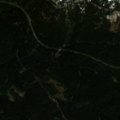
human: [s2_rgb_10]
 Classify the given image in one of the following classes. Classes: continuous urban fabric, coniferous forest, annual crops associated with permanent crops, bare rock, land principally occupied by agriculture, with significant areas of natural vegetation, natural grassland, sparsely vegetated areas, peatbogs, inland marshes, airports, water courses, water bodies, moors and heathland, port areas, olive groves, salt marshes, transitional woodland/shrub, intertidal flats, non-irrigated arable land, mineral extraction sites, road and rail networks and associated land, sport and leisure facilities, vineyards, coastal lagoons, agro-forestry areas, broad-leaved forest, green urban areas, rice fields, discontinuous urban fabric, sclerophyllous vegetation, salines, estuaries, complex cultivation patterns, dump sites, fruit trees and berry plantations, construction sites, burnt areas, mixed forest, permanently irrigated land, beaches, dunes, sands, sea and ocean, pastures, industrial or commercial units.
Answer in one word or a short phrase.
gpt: coniferous forest, transitional woodland/shrub